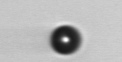
Label: bead